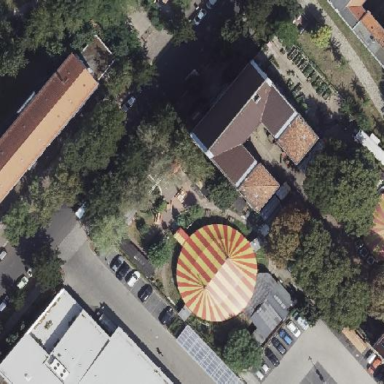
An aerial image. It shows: Theatre.